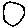
Label: circle